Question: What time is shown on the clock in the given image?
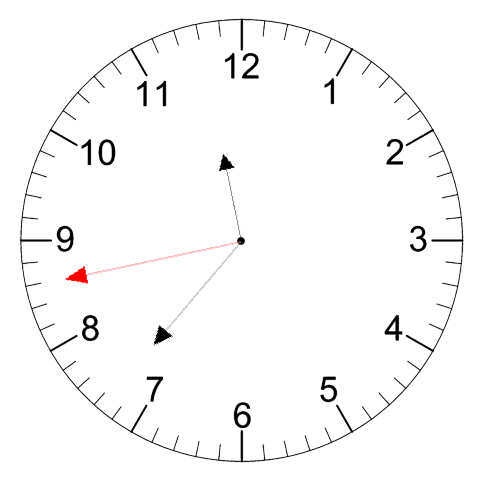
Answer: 11:36:43